三年级 · 度量几何学
计算下面图形的周长。(单位：厘米)

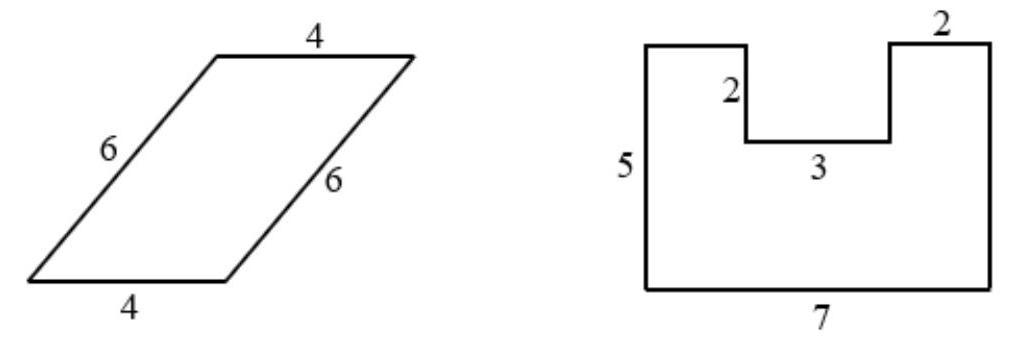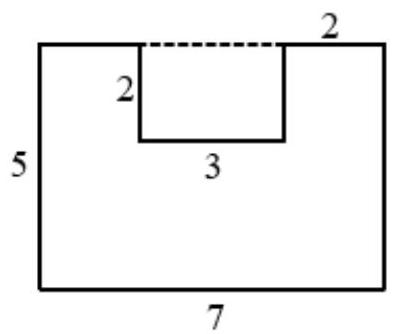
答案: 20 厘米; 28 厘米

【分析】图一的周长 $=$ 相邻两边的长度之和 $\times 2$;

通过平移可知, 图二的周长 $=$ 长 7 厘米, 宽 5 厘米的长方形的周长 +2 个 2 厘米, 长方形的周长 $=($ 长 + 宽) $\times 2$, 依此计算。

【详解】图一的周长:

$$
(6+4) \times 2
$$

$=10 \times 2$

$=20$ (厘米)

图二的周长:

$(7+5) \times 2+2 \times 2$

$=12 \times 2+2 \times 2$

$=24+4$

$=28$ (厘米)